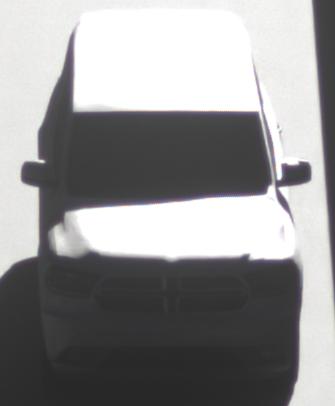
Make: Dodge
Model: Durango
Detailed model: Gen. 3
Model produced from: 2010
Doors: 5
Color: white
Road condition: dry road
Daytime: morning or afternoon
Contrast: high contrast